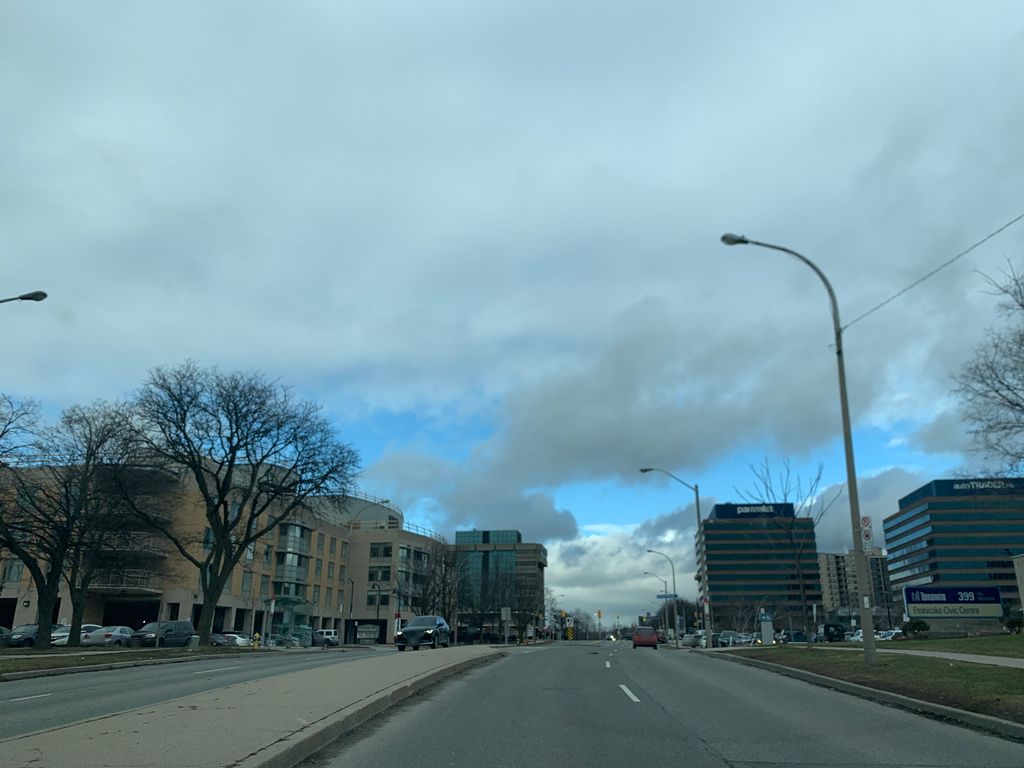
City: toronto